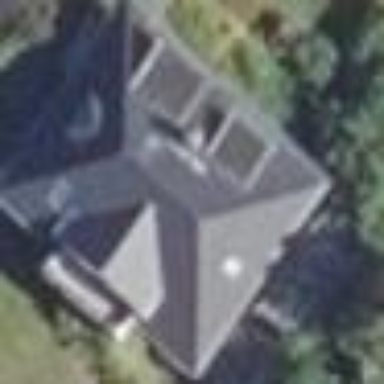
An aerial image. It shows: Detached building with hipped roof.